Interaction volume radius: 5 \u00c5
Interaction volume height: 40 \u00c5
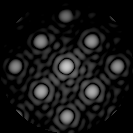
Disorder parameter: 0.03999